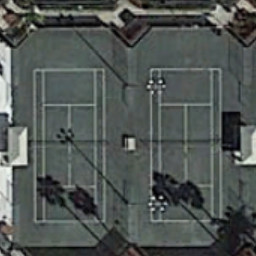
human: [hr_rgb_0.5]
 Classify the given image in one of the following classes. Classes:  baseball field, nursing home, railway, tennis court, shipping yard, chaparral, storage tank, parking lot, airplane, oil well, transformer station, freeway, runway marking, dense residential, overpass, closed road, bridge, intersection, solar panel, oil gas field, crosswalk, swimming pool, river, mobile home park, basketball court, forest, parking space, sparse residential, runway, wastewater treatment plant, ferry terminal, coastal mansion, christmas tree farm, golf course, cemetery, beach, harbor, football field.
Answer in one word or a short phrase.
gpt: tennis court